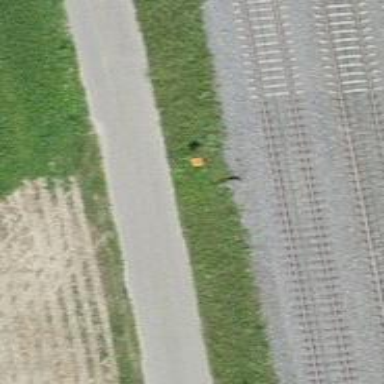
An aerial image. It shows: Pipeline marker.